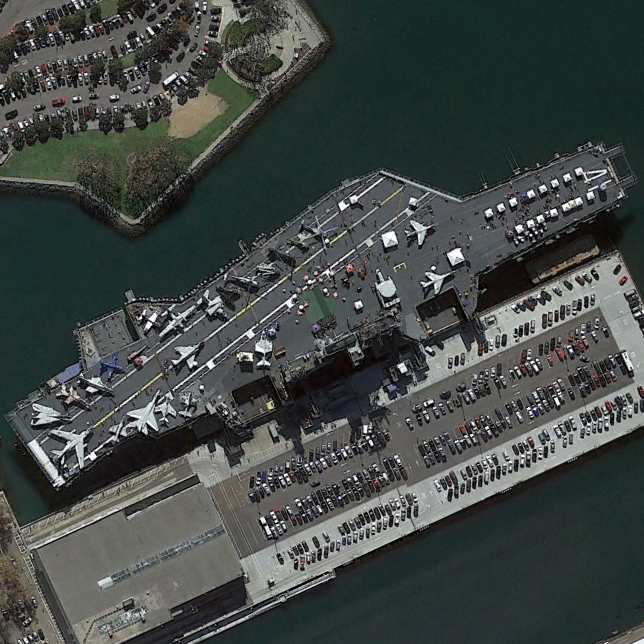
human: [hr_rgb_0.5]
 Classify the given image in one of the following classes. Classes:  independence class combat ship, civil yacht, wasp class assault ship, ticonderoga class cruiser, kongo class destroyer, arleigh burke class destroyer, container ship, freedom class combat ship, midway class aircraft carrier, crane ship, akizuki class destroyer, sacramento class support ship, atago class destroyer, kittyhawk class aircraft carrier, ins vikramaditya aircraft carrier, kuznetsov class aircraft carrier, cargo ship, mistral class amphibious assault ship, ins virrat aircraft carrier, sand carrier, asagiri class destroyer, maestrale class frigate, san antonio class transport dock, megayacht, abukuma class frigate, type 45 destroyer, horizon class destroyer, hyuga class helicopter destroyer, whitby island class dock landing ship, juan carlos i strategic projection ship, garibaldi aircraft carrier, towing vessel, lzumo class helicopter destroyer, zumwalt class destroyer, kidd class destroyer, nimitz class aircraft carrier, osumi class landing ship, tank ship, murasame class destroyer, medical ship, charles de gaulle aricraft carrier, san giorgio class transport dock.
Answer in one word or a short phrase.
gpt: Midway class aircraft carrier